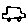
Label: car